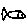
Label: fish